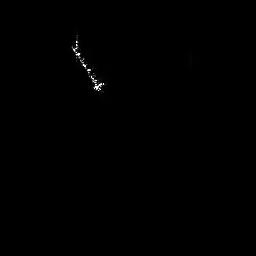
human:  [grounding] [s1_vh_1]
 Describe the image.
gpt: In the satellite image, there is  <ref>1 large ship </ref> <box>[[26, 11, 40, 36, 0]]</box> located at top.